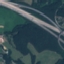
Land use / land cover class: Highway